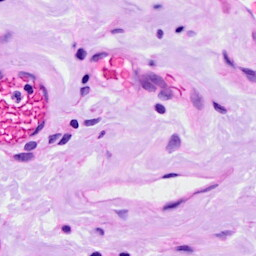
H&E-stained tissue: Ovarian